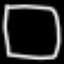
Label: square